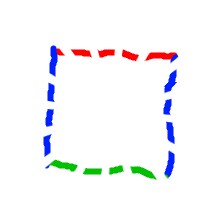
Shape: square